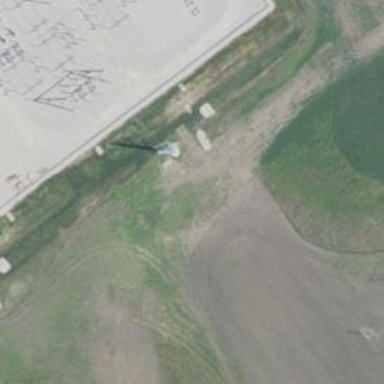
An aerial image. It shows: Power tower.